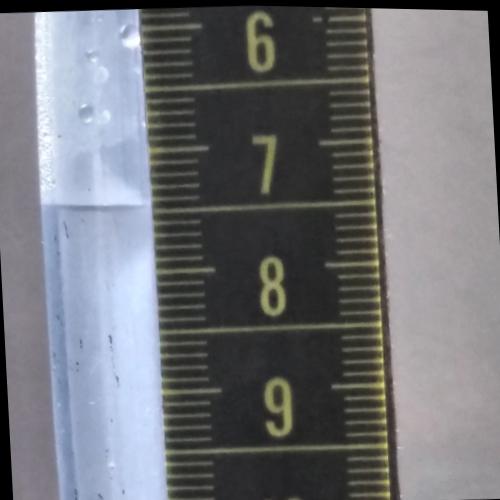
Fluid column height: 7.5 cm